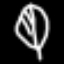
Label: leaf